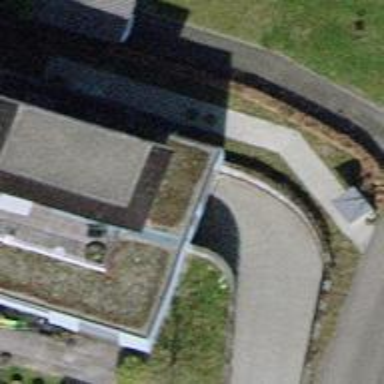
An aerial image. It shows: Parking entrance.